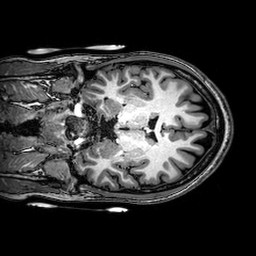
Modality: T1w
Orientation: coronal
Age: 22
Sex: female
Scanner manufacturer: philips
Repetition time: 0.00816 s
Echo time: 0.00373 s